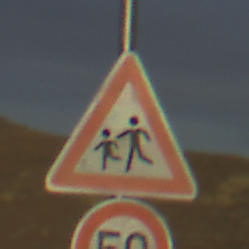
Verkehrszeichen: KinderRechts
Zusatzzeichen unten: Geschwindigkeit50
Umgebung: Outdoor, Nature
Tageszeit: SunriseSunset
Wetter: PartlyCloudy
Licht: Natural
Jahreszeit: NotSpecified
Kontrast: HighContrast